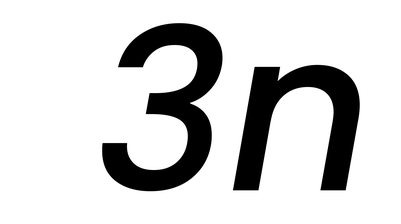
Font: Poppins-MediumItalic